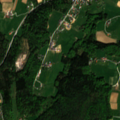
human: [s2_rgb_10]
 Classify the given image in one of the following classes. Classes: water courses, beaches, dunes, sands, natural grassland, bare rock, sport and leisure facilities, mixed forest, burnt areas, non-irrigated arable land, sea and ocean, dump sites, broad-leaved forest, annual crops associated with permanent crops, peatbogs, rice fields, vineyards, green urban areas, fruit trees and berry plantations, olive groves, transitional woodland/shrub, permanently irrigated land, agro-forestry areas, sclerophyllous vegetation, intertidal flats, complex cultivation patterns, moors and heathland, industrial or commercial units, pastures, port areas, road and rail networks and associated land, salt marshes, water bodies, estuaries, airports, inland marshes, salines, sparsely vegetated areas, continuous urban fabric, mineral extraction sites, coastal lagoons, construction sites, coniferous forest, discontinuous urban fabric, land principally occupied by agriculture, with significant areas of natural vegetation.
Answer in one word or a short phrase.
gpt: discontinuous urban fabric, non-irrigated arable land, complex cultivation patterns, mixed forest